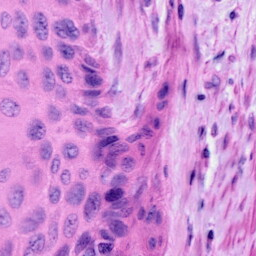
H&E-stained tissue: Cervix